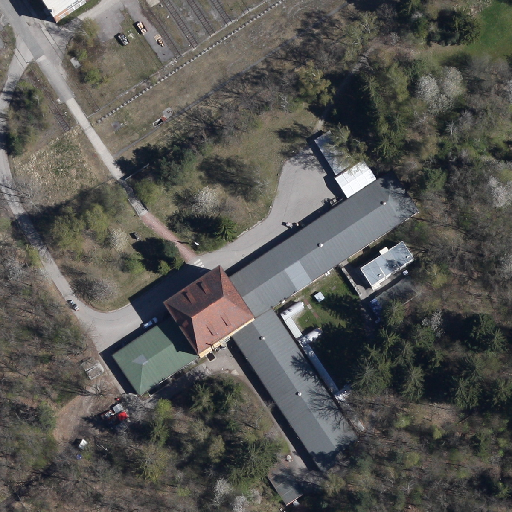
Referring expression: vehicle in the parking area